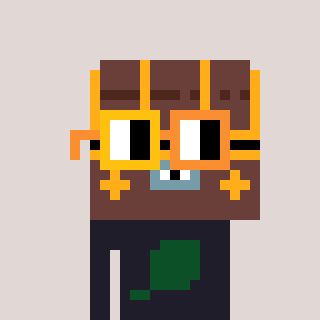
a pixel art character with square yellow and orange glasses, a treasure chest-shaped head and a grayscale-colored body on a warm background